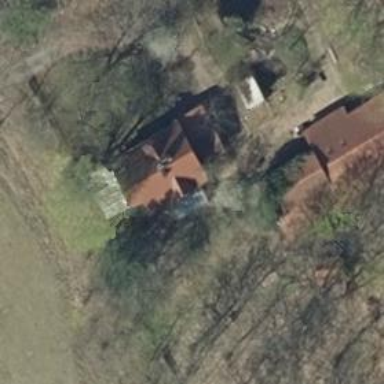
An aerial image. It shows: House with flat grey roof.